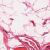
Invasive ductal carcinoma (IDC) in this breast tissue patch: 0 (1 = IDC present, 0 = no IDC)